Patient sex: M
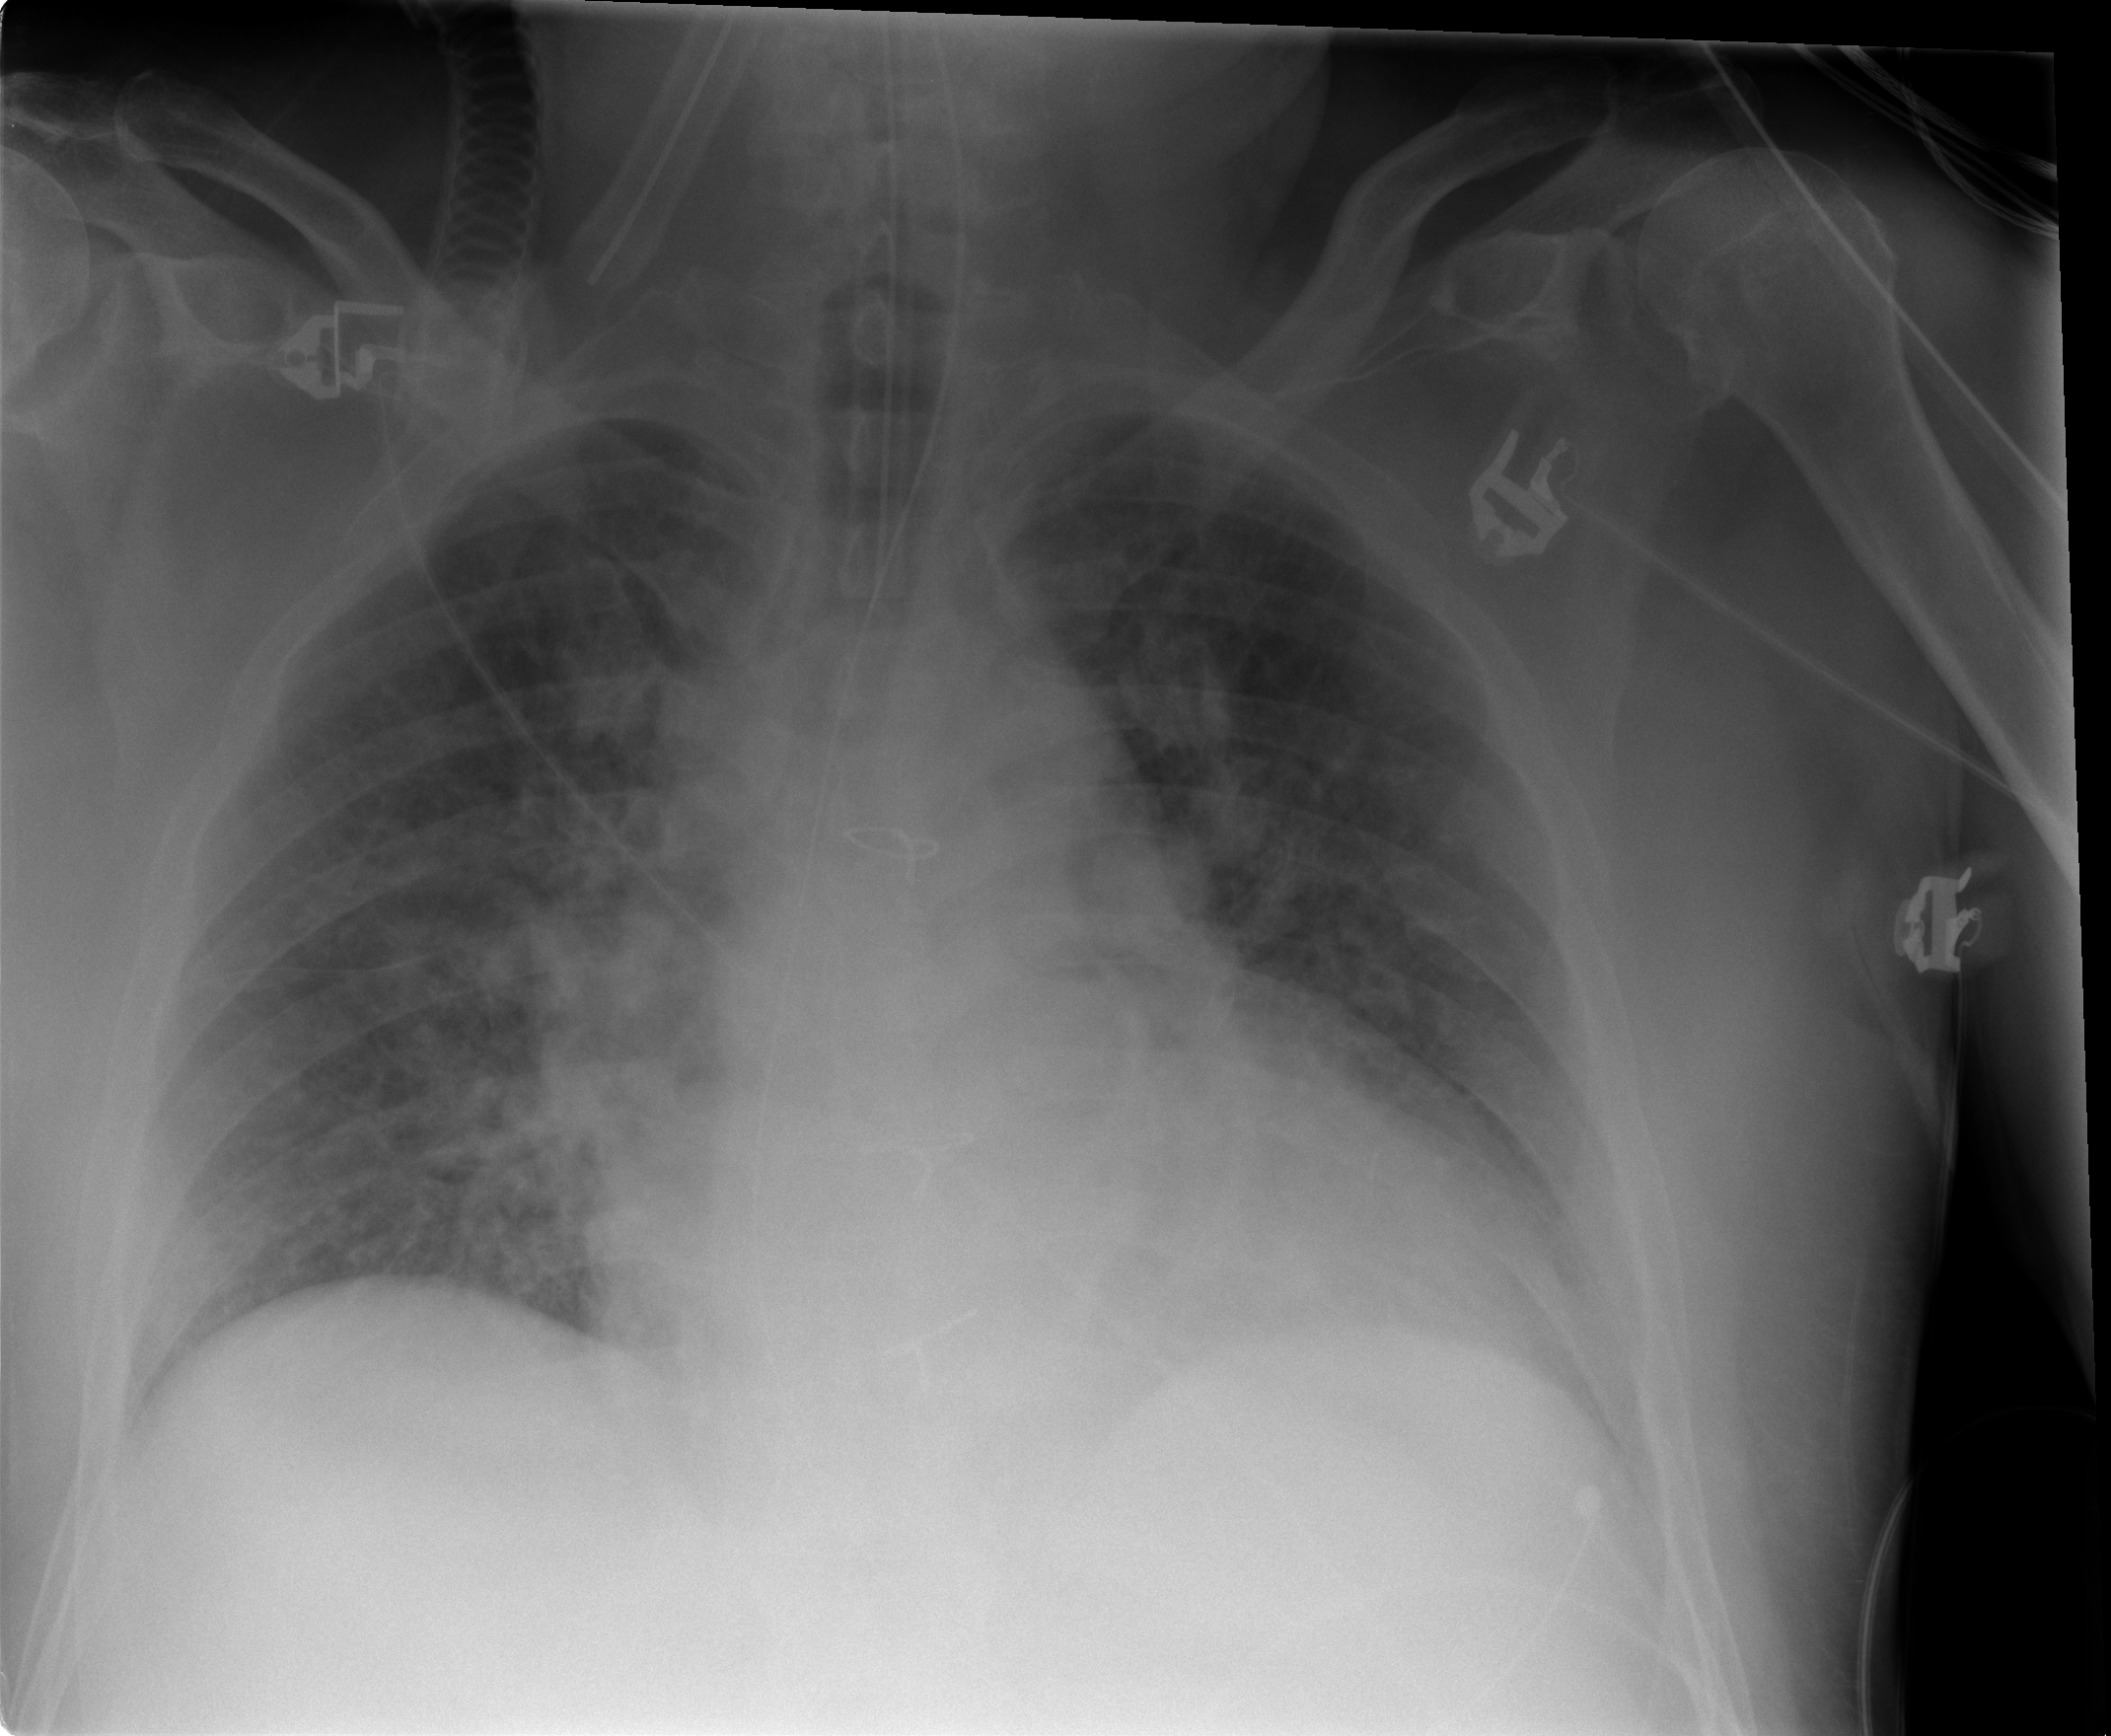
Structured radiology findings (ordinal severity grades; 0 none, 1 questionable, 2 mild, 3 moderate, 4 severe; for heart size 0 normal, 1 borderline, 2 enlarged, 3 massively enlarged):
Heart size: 1
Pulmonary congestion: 3
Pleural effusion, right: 0
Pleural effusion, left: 1
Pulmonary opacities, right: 2
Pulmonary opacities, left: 2
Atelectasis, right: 2
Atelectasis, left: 2